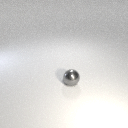
small gray metal sphere